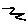
Label: zigzag